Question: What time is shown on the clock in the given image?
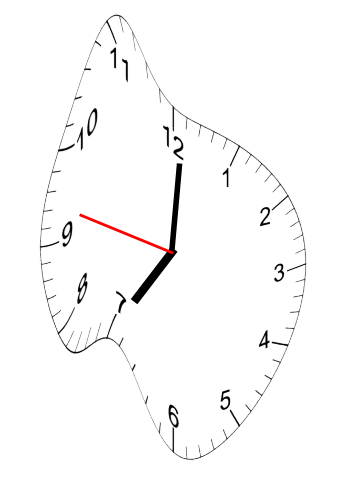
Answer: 07:00:47